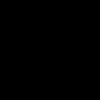
Label: space